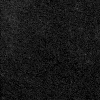
Atmospheric dust classification: dusty